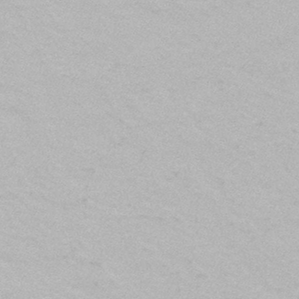
Label: frost